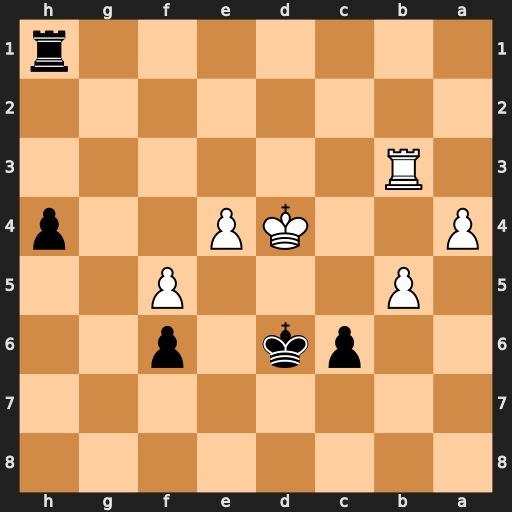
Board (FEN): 8/8/2pk1p2/1P3P2/P2KP2p/1R6/8/7r
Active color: b
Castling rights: -
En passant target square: -
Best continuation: c5+ Kc4 Rc1+ Rc3 Rxc3+ Kxc3 h3